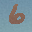
Label: 6